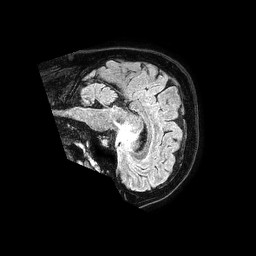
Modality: FLAIR
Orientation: sagittal
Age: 51
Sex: female
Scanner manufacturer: philips
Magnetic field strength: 1.5 T
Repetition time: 4.8 s
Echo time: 0.3 s